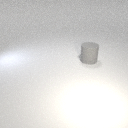
large gray rubber cylinder